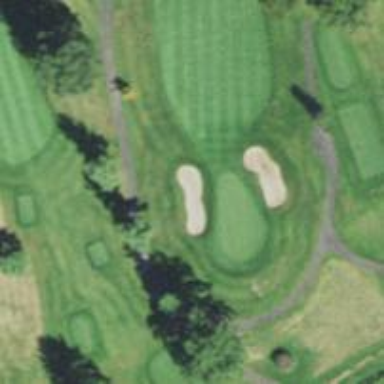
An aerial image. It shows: Golf hole.